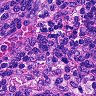
Metastatic tissue present: no